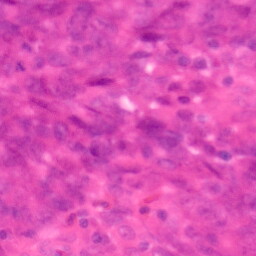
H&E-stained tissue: Colon